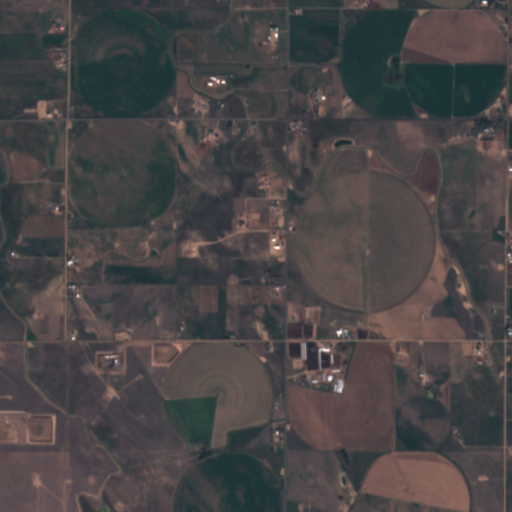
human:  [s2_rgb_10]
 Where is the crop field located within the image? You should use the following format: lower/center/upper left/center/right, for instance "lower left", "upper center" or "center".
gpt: The crop field is located in the upper right of the image.
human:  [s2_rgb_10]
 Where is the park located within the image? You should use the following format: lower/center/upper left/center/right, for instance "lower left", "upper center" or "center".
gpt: There is no park in the image.